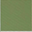
Piece: xx